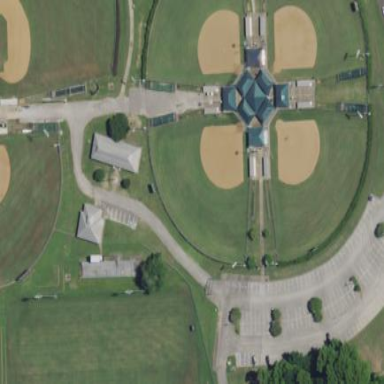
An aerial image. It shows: Softball pitch for leisure sports.